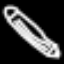
Label: pencil